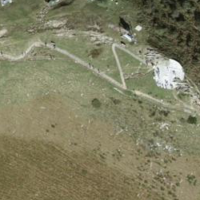
EUNIS habitat code: 24
Species observed at this site:
Plebejus argus
Vaccinium myrtillus
Arnica montana
Astrantia minor